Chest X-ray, PA view. Patient: 46 years old, sex M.
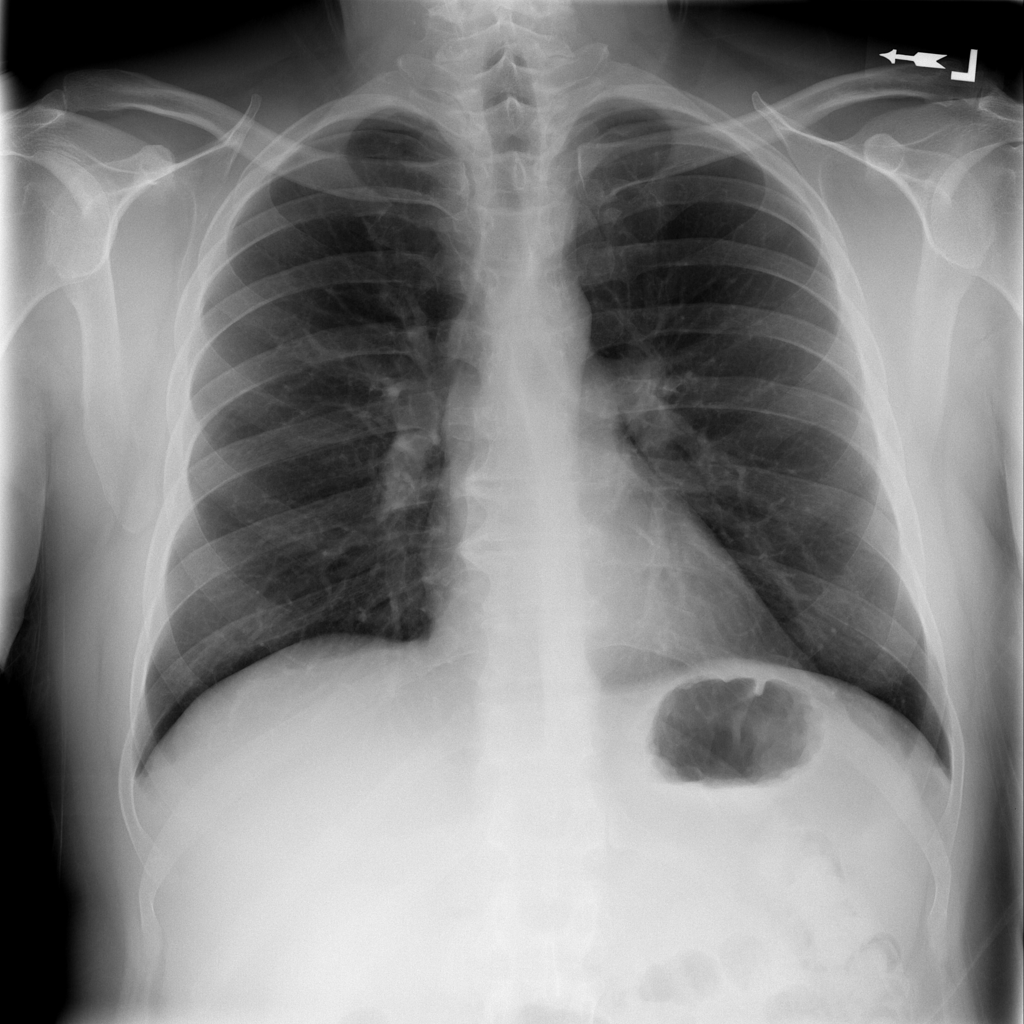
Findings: No Finding